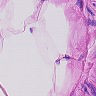
Metastatic tissue present: no